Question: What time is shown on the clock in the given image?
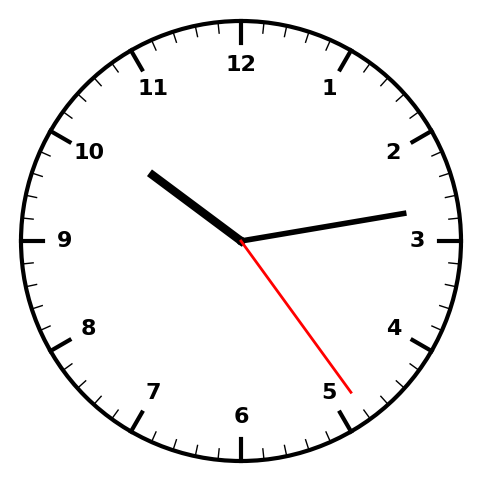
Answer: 10:13:24